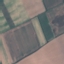
Land use / land cover class: AnnualCrop